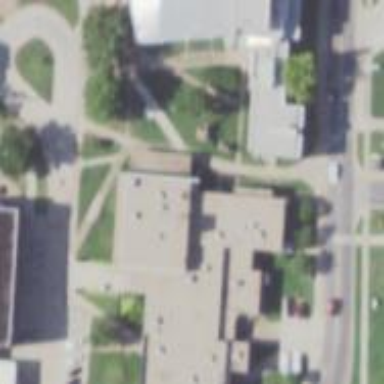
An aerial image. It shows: University building.